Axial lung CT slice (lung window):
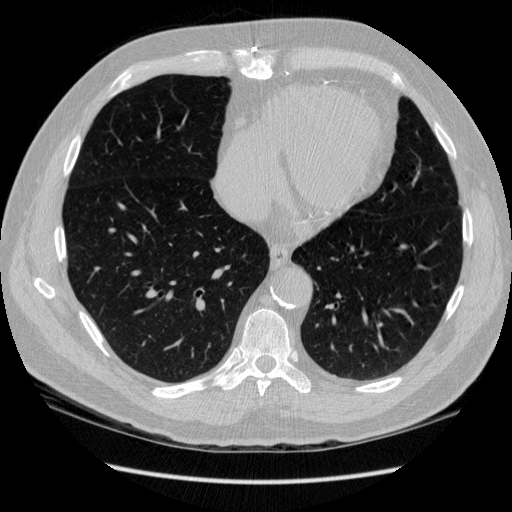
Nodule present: no